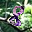
Label: 8